Question: We created a small painting application in JavaFX. A new requirement arose, where we have to warn the user, that he made changes, which are not yet persisted and asking him, if the user might like to save first before closing.
Sample Snapshot:

Unfortunately there are a lot of different Nodes, and Nodes can be changed in many ways, like for example a Polygon point can move. The Node itself can be dragged. They can be rotated and many more. So before firing a zillion events for every possible change of a Node object to the canvas I'd like to ask, if anyone might have an idea on how to simplify this approach. I am curious, if there are any listeners, that I can listen to any changes of the canvas object within the scene graph of JavaFX.
Especially since I just want to know if anything has changed and not really need to know the specific change.
Moreover, I also do not want to get every single event, like a simple select, which causes a border to be shown around the selected node (like shown on the image), which does not necessary mean, that the user has to save his application before leaving.
Anyone have an idea? Or do I really need to fire Events for every single change within a Node?
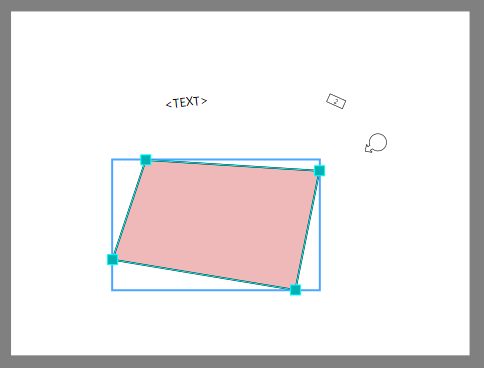
Answer: Benjamin's answer is probably the best one here: you should use an underlying model, and that model can easily check if relevant state has changed. At some point in the development of your application, you will come to the point where you realize this is the correct way to do things. It seems like you have reached that point.
However, if you want to delay the inevitable redesign of your application a little further (and make it a bit more painful when you do get to that point ;) ), here's another approach you might consider.
Obviously, you have some kind of 'Pane' that is holding the objects that are being painted. The user must be creating those objects and you're adding them to the pane at some point. Just create a method that handles that addition, and registers an invalidation listener with the properties of interest when you do. The structure will look something like this:
'''
private final ReadOnlyBooleanWrapper unsavedChanges =
new ReadOnlyBooleanWrapper(this, "unsavedChanged", false);
private final ChangeListener<Object> unsavedChangeListener =
(obs, oldValue, newValue) -> unsavedChanges.set(true);
private Pane drawingPane ;
// ...
Button saveButton = new Button("Save");
saveButton.disableProperty().bind(unsavedChanges.not());
// ...
@SafeVarArgs
private final <T extends Node> void addNodeToDrawingPane(
T node, Function<T, ObservableValue<?>>... properties) {
Stream.of(properties).forEach(
property -> property.apply(node).addListener(unsavedChangeListener));
drawingPane.getChildren().add(node);
}
'''
Now you can do things like
'''
Rectangle rect = new Rectangle();
addNodeToDrawingPane(rect,
Rectangle::xProperty, Rectangle::yProperty,
Rectangle::widthProperty, Rectangle::heightProperty);
'''
and
'''
Text text = new Text();
addNodeToDrawingPane(text,
Text::xProperty, Text::yProperty, Text::textProperty);
'''
I.e. you just specify the properties to observe when you add the new node. You can create a remove method which removes the listener too. The amount of extra code on top of what you already have is pretty minimal, as (probably, I haven't seen your code) is the refactoring.
Again, you should really have a separate view model, etc. I wanted to post this to show that @kleopatra's first comment on the question ("Listen for invalidation of relevant state") doesn't necessarily involve a lot of work if you approach it in the right way. At first, I thought this approach was incompatible with @Tomas Mikula's mention of undo/redo functionality, but you may even be able to use this approach as a basis for that too.